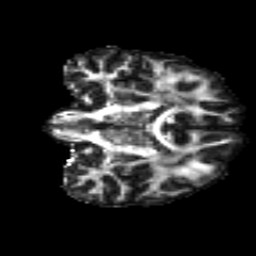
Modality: FA
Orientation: coronal
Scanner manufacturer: siemens
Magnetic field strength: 3 T
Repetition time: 4.16 s
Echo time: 0.0806 s